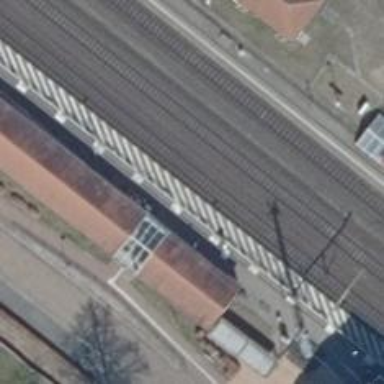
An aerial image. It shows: Platform edge at railway station.